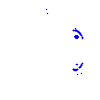
Particle: pion